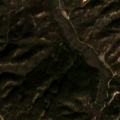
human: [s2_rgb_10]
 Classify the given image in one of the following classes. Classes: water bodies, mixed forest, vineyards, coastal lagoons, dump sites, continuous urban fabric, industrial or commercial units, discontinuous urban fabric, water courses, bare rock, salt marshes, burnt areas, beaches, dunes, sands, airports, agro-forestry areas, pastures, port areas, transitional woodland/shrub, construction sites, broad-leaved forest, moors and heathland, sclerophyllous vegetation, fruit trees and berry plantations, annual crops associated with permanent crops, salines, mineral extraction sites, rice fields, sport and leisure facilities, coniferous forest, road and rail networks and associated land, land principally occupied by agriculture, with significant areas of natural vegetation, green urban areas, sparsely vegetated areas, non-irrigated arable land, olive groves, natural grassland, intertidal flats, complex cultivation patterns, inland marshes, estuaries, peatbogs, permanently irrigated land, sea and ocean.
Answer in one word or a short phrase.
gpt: broad-leaved forest, transitional woodland/shrub